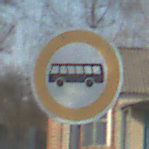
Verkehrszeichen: VerbotKraftomnibusse
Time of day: MorningAfternoon
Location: Outdoor (Suburban)
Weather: PartlyCloudy
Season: NotSpecified
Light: Natural